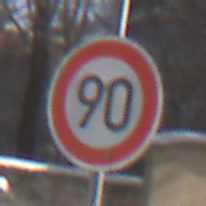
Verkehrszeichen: Geschwindigkeit90
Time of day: MorningAfternoon
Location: Outdoor (Special)
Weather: Clear
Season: Winter
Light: Natural